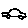
Label: car